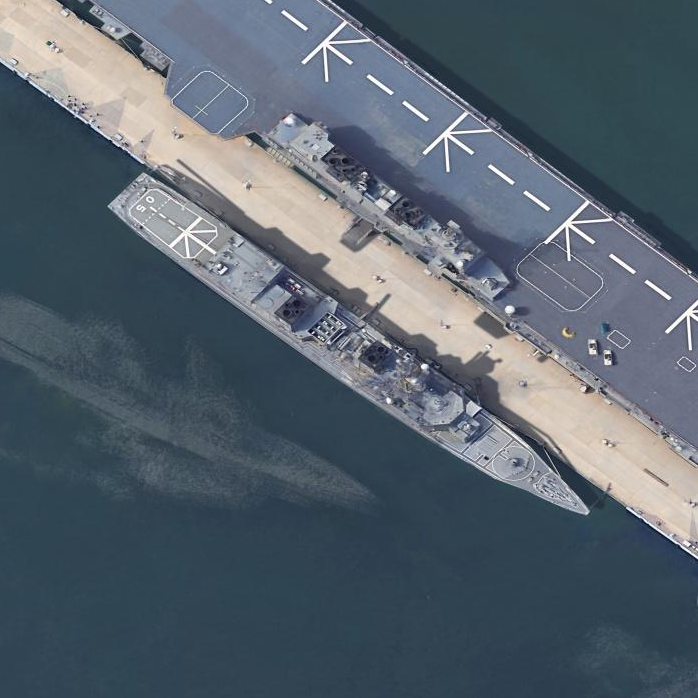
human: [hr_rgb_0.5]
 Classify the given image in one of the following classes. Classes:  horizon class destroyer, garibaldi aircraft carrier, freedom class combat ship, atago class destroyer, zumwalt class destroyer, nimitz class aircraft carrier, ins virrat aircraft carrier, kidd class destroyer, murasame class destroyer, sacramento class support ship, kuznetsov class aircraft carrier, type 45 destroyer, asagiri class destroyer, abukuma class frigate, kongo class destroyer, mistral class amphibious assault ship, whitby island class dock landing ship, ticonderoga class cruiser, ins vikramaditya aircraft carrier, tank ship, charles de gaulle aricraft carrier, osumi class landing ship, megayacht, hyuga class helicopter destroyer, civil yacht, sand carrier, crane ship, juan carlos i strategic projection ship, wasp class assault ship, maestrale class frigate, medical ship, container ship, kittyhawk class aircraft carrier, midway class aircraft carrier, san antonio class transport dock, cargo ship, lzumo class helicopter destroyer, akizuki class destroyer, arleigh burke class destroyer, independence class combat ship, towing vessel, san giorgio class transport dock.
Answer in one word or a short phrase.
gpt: Murasame class destroyer